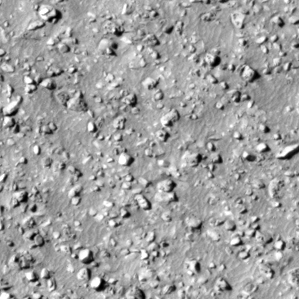
Label: non_frost